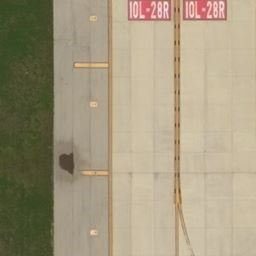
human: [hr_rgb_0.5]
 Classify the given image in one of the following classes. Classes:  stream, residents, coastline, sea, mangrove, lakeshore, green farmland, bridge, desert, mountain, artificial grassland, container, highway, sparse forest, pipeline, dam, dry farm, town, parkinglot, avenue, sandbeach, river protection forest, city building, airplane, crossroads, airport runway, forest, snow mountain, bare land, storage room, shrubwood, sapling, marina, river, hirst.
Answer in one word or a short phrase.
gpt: airport runway